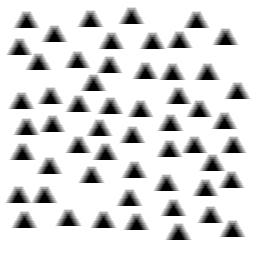
Squares: 0
Triangles: 55
Stars: 0
Total shapes: 55